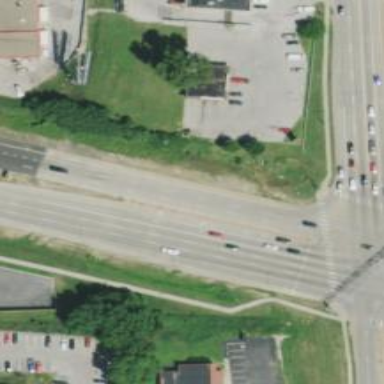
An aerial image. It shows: Primary highway that functions as expressway.